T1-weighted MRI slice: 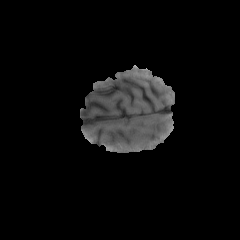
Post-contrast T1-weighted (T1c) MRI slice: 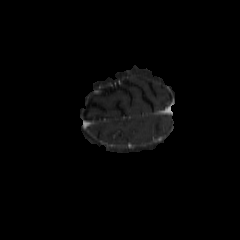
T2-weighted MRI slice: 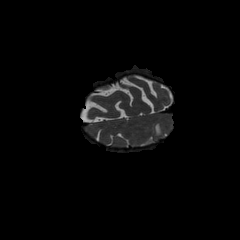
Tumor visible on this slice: yes